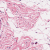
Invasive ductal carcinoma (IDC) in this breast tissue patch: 0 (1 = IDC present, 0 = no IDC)